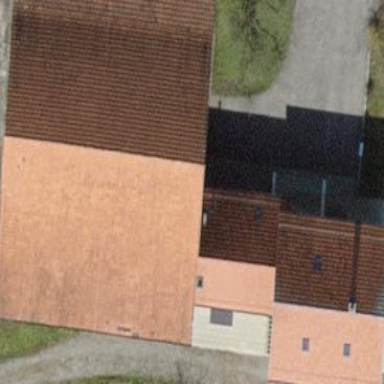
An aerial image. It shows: Gabled roof farm building.